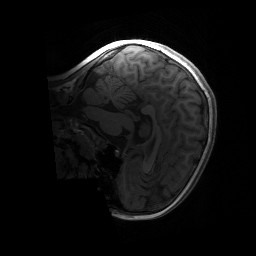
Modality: T1w
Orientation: sagittal
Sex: female
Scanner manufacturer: siemens
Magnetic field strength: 3 T
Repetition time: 1.9 s
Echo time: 0.00243 s